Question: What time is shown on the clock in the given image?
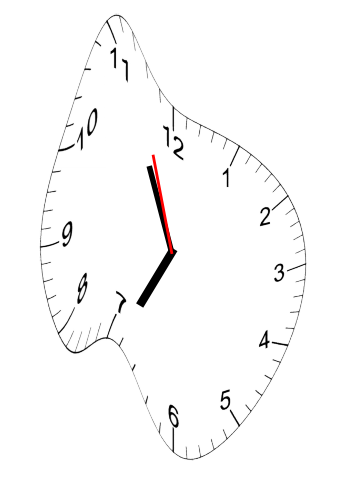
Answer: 06:55:57